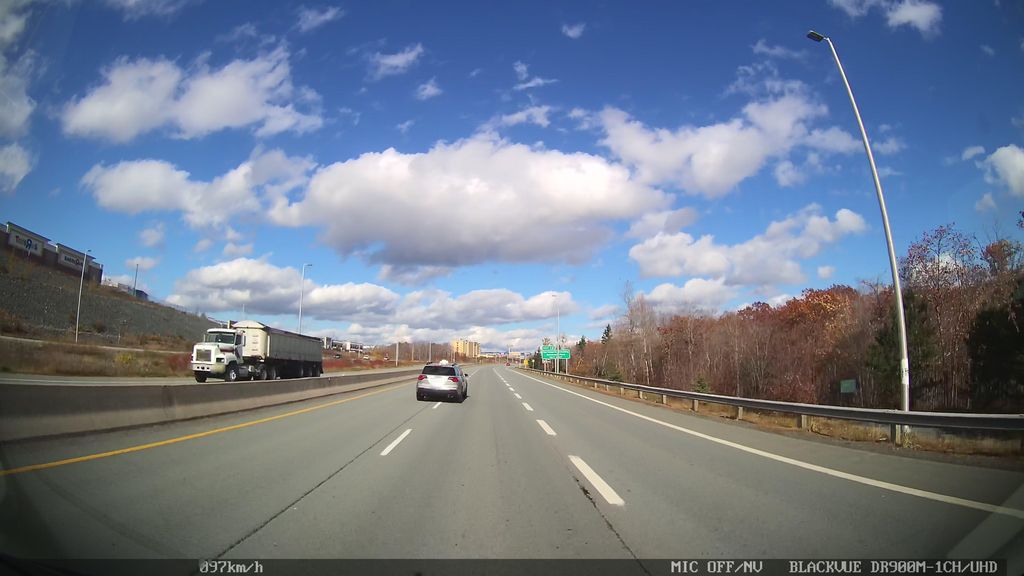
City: halifax